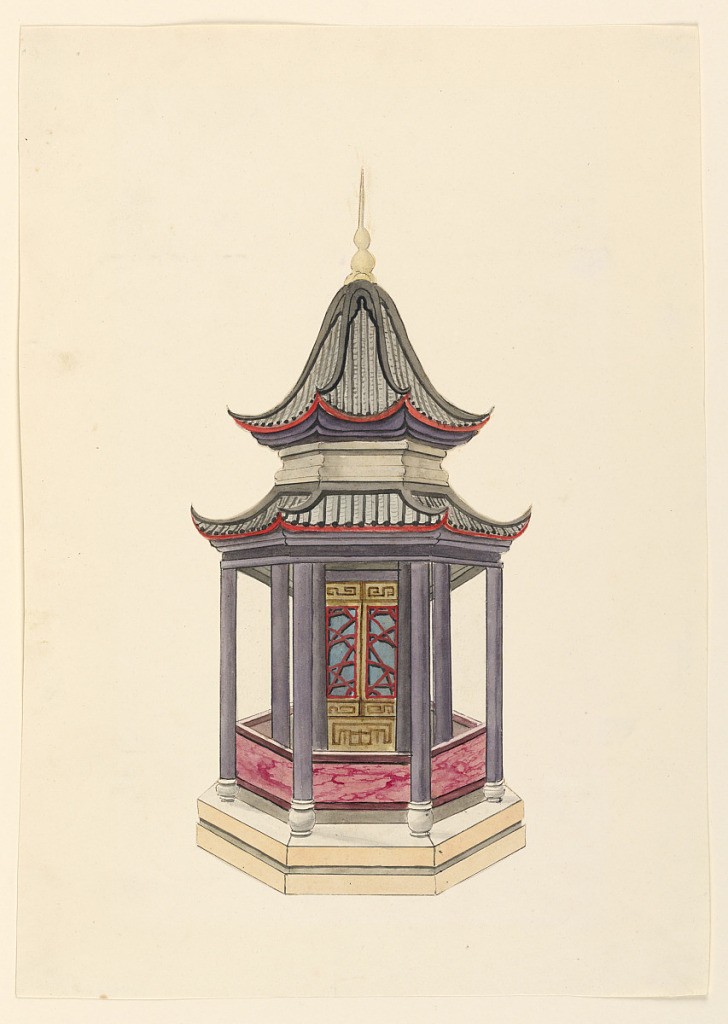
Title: Design for a Chinese Pavilion
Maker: Frederick Crace, English, 1779–1859
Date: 1815–22
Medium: Brush and watercolor, pen and ink on paper
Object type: Drawing
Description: Vertical rectangle. A hexagonal building standing on a podium, columns supporting the two-tiered pagoda roof. A narrow open porch encircles the inner enclosed cove of the structure. Around the porch a balustrade with marbleized decoration.

Original album associated with this collection still exists.  See 1948-40-1 accessory